Question: I'm trying to create this grid:

I've made some html generated with jQuery and rotated that with jQuery.rotate. Now my div's are overlapping each other causing a problem to my hover state.
Couldn't find any question that looks like this, has anybody done something like this before?
If you need to look into the code I can post the html / css and javascript. Because it's quite a lot of code I'll do that by request.
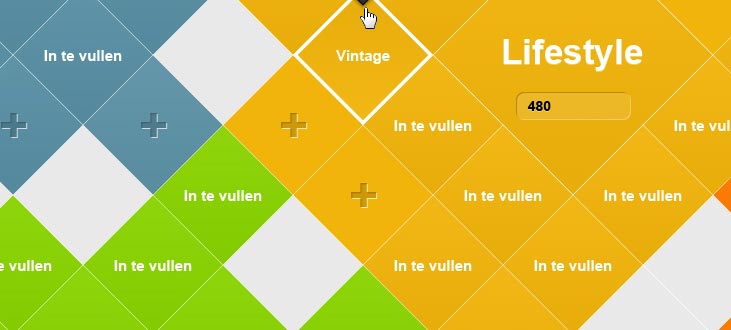
Answer: well stacking too many dives on top of each other isnt that good idea as i think..
why don't you try using svg instead .. those are made for such a situation ..
but if you still want to be using divs then please show us the code for your project .. :)